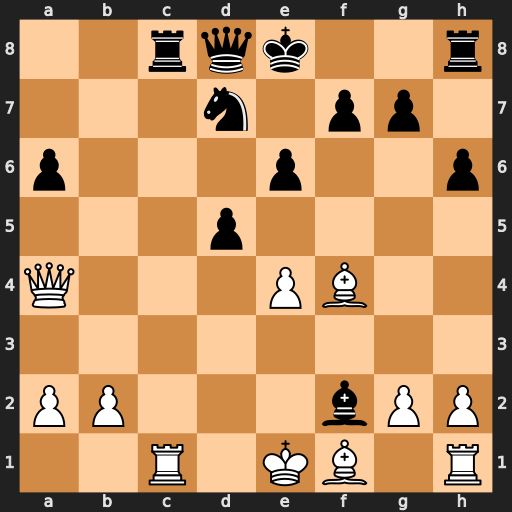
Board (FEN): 2rqk2r/3n1pp1/p3p2p/3p4/Q3PB2/8/PP3bPP/2R1KB1R
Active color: w
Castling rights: Kk
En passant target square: -
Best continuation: Kxf2 Rxc1 Bxc1